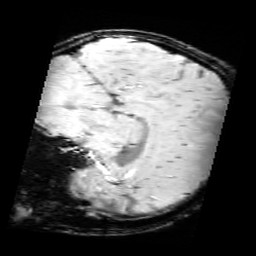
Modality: SWI
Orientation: sagittal
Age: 12
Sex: female
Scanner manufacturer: siemens
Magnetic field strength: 3 T
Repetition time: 0.027 s
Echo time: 0.02 s